Question: I want to use coverflow view in my app. To get the reflection image part i have used the following code - <URL>
I have seen lot of forums/discussions about dithering and tileMode, I have tried all that discussed but nothing works for me.
FYI - I am creating a bitmap dynamically not using any bitmap in layouts. And I have attached the image to show how bad it is:

I have listed below what I have tried to solve this issue.
'''
1. getWindow().setFlags(WindowManager.LayoutParams.FLAG_DITHER, WindowManager.LayoutParams.FLAG_DITHER);
2. getWindow().setFormat(PixelFormat.RGBA_8888);
3. BitmapDrawable baseImageDawable = new BitmapDrawable(getResources().openRawResource(imageId));
baseImageDawable.setDither(true);
baseImageDawable.setTileModeXY(Shader.TileMode.REPEAT, Shader.TileMode.REPEAT);
Bitmap originalImage = baseImageDawable.getBitmap();
int width = originalImage.getWidth();
int height = originalImage.getHeight();
Bitmap reflectionImage = Bitmap.createBitmap(originalImage, 0, 0, width, height, matrix, true);
'''
But still the reflection image is very ugly.
How can I solve this?
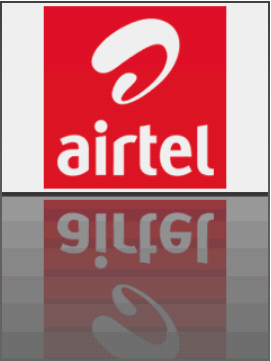
Answer: I found the location where should I set the config. While creating the reflection bitmap set the config as ARGB_8888. Its working now.